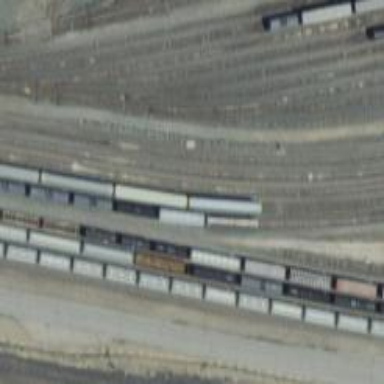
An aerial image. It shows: Railway yard in service.